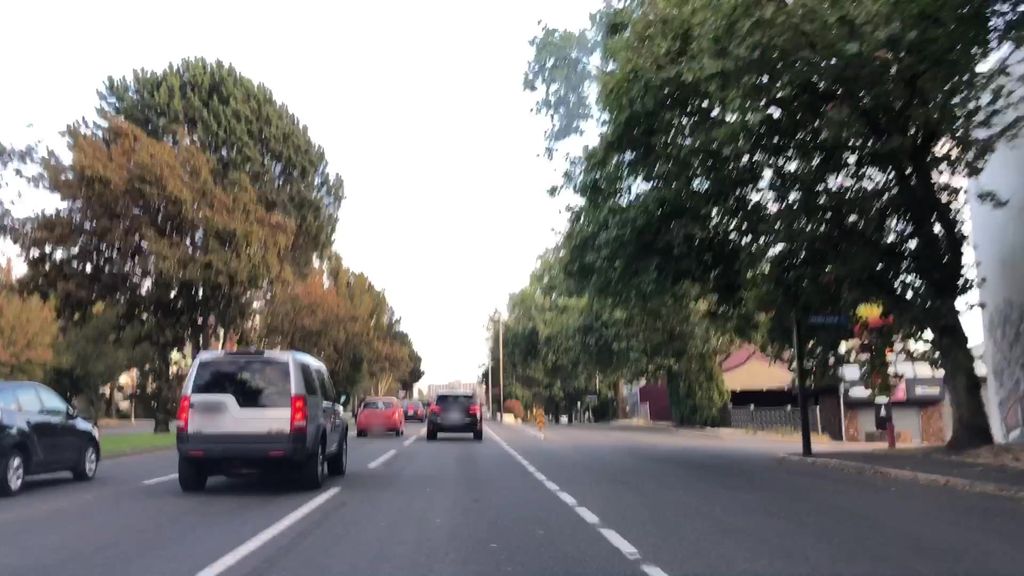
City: victoria